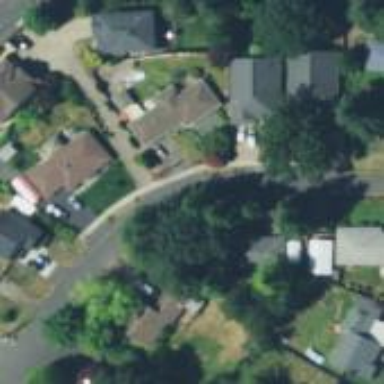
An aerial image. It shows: Living street.